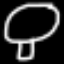
Label: mushroom